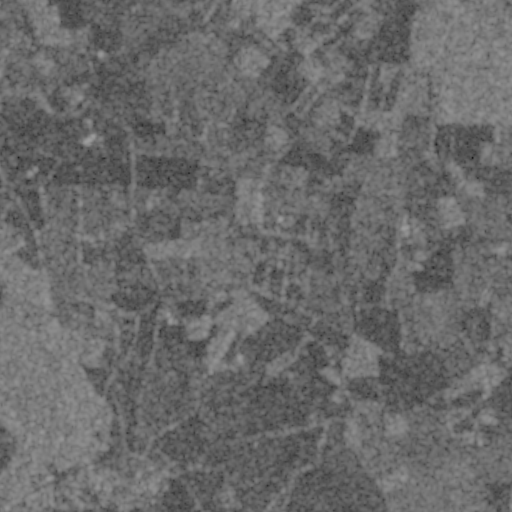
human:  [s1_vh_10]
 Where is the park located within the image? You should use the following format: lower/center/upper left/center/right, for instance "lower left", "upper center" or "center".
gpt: The park is located in the lower left of the image.
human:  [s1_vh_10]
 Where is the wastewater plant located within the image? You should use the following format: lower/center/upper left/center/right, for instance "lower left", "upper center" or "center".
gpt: The wastewater plant is located in the lower left of the image.
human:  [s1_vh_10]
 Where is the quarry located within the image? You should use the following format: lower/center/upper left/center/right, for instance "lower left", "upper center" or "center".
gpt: There is no quarry in the image.

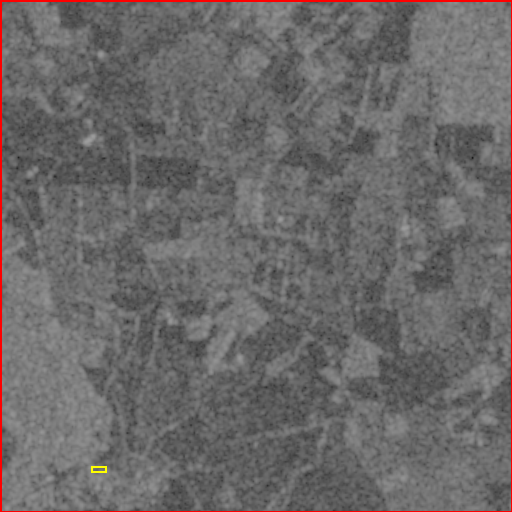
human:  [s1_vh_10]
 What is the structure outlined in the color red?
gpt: The structure outlined in red is a crop field.
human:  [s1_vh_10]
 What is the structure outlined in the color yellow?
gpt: The structure outlined in yellow is a park.
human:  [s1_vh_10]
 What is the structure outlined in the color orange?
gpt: There is no orange outline.